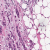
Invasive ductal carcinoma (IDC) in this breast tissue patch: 0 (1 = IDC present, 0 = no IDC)